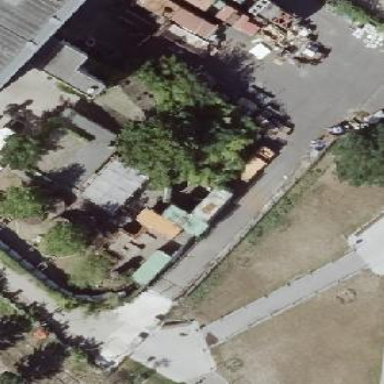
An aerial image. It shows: Shed.